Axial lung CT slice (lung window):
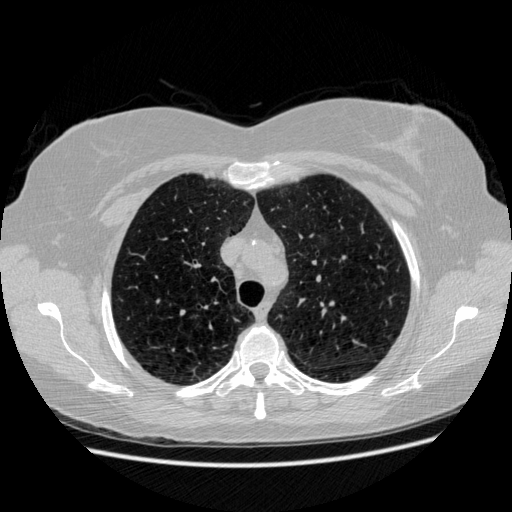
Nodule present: no